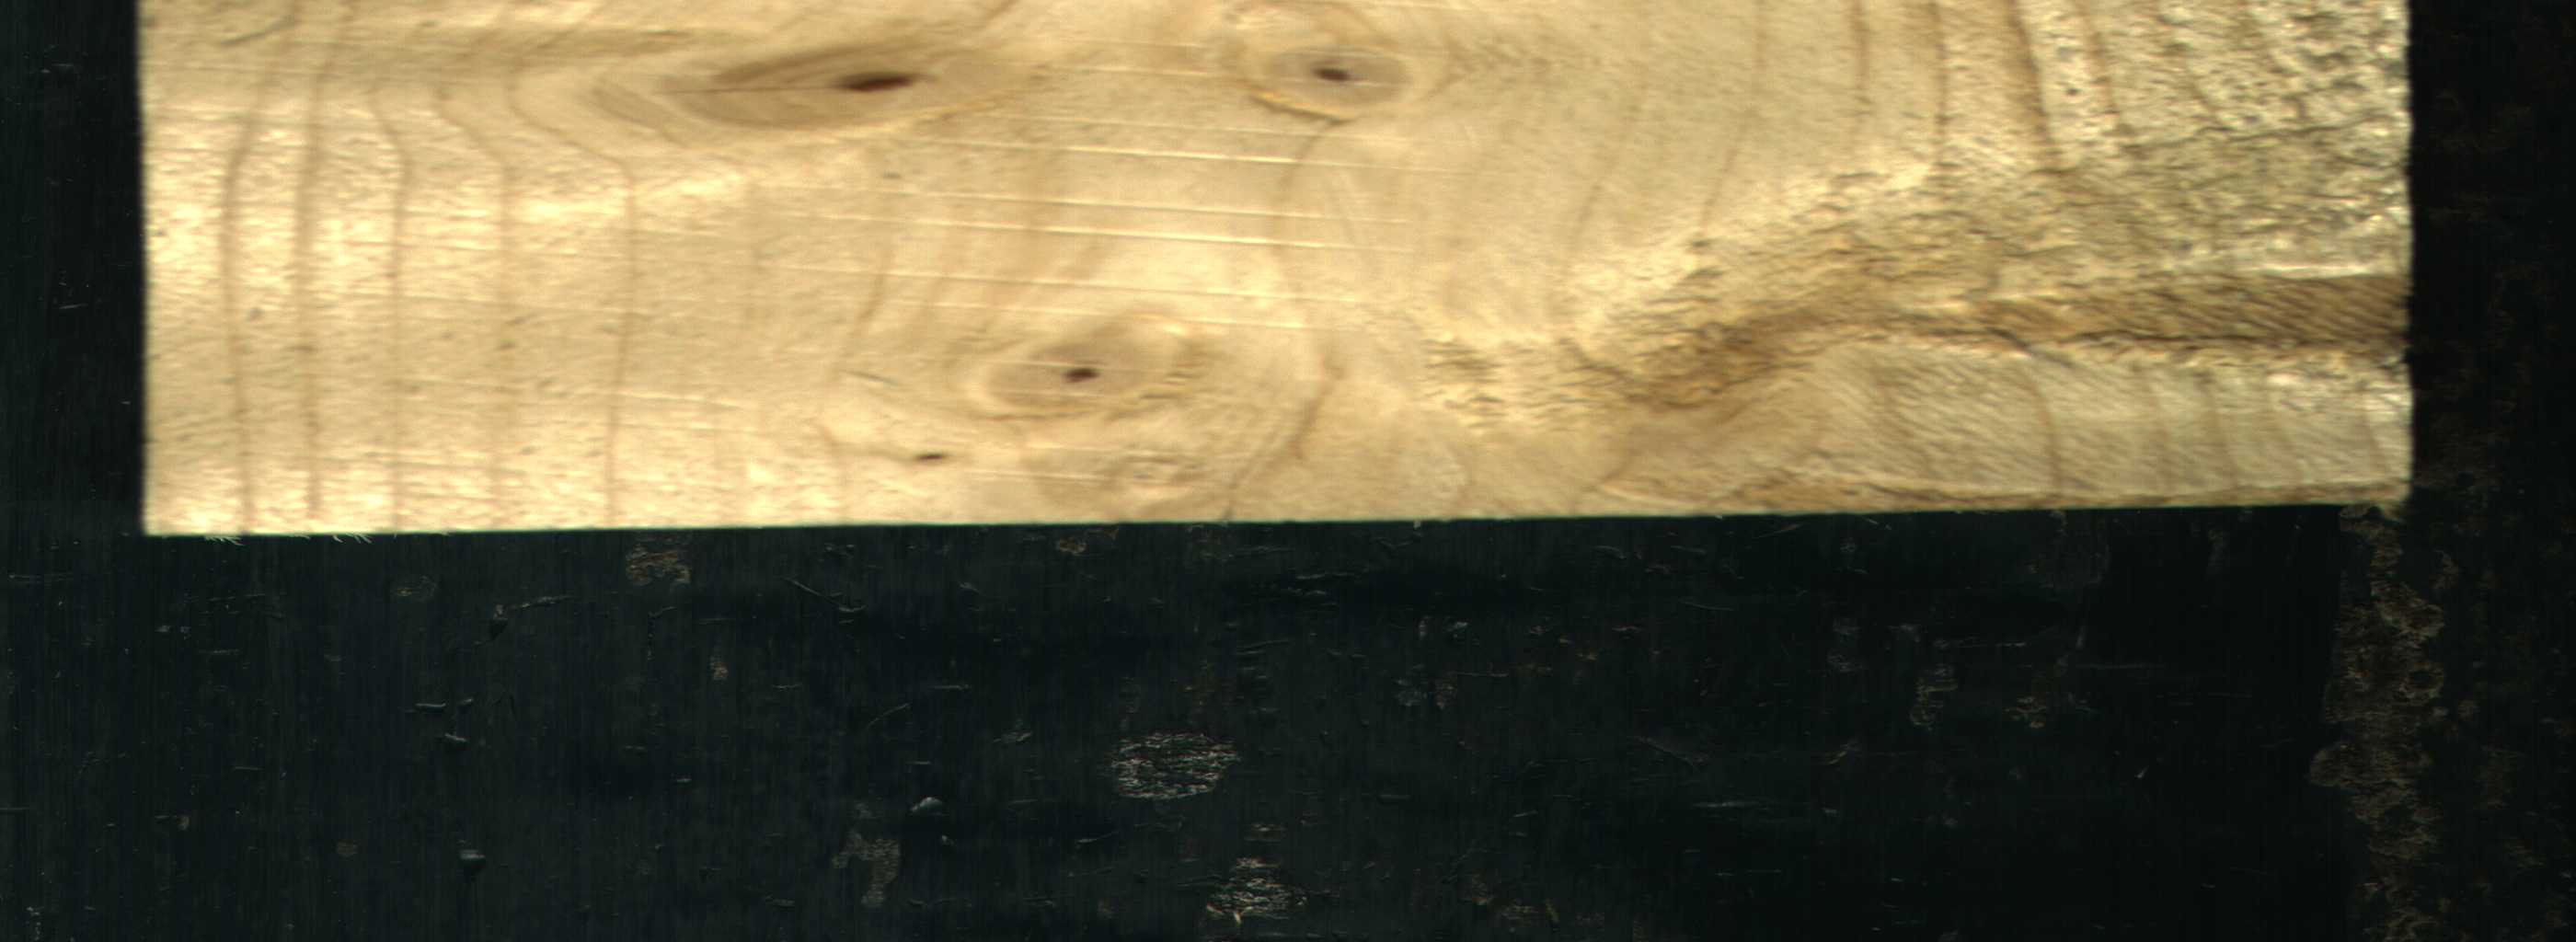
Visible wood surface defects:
Live_Knot
Live_Knot
Live_Knot
Live_Knot